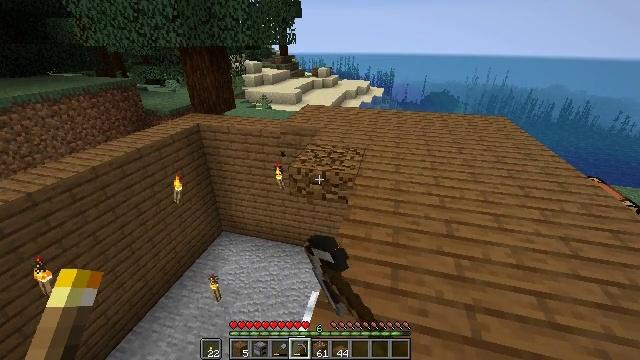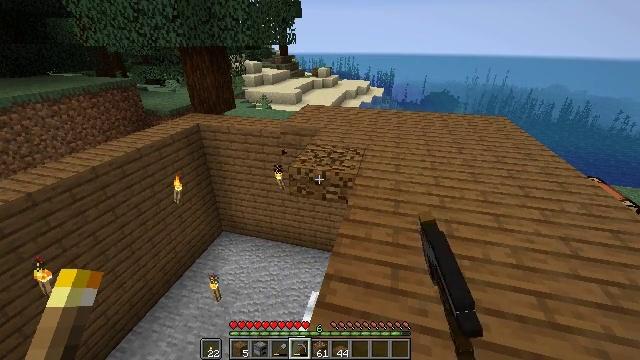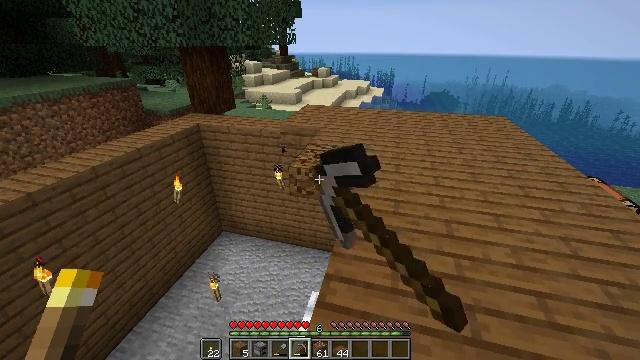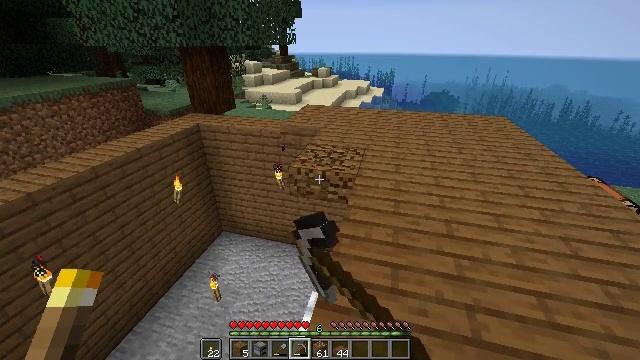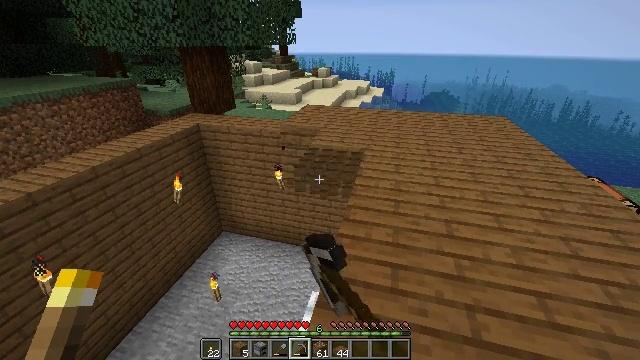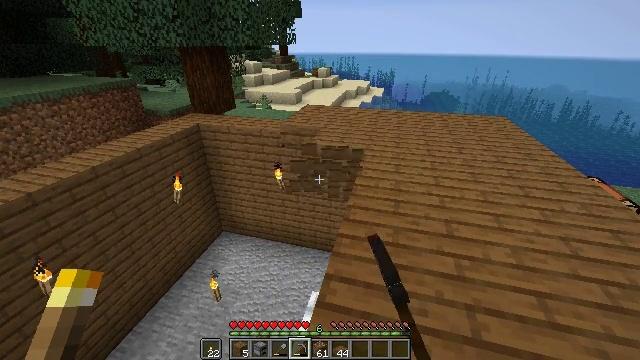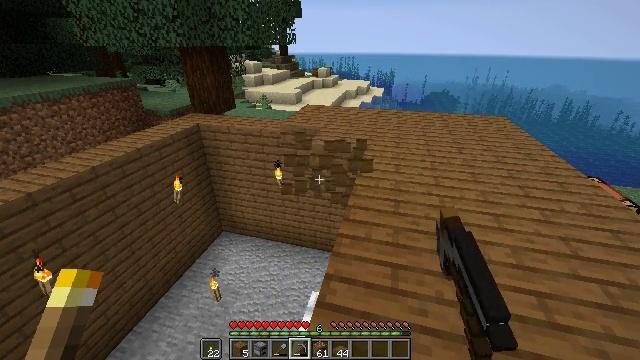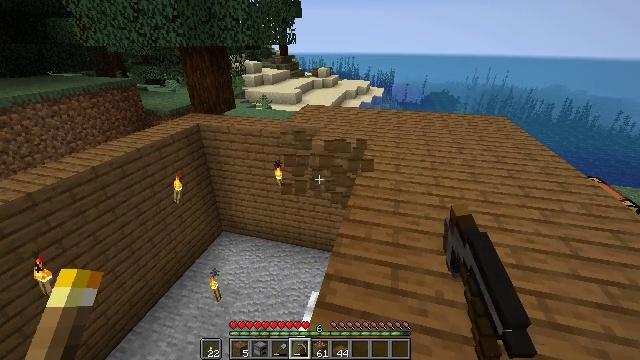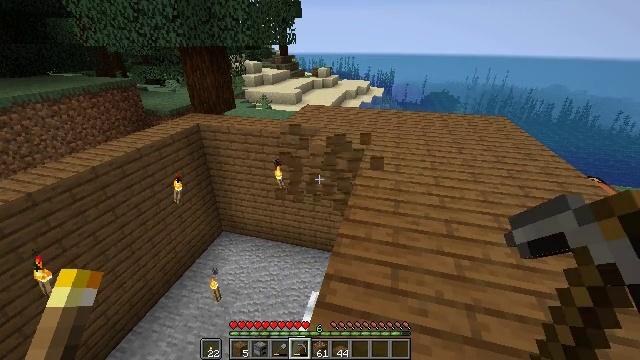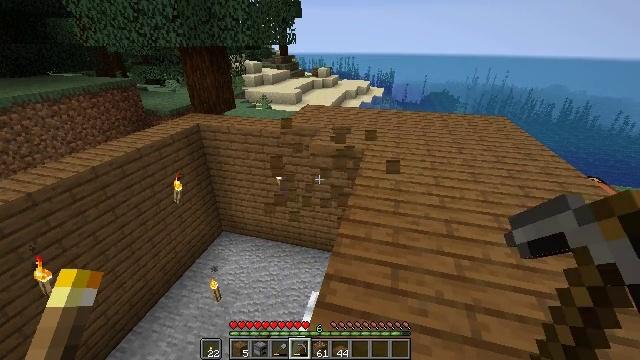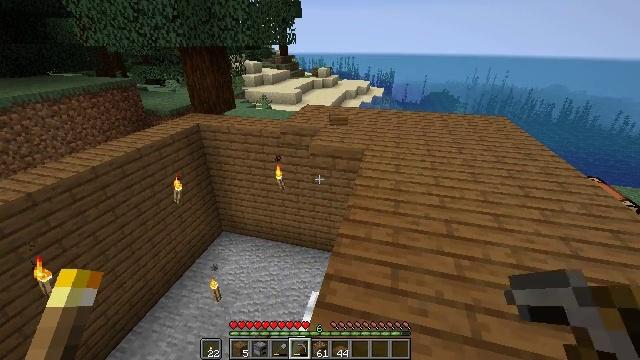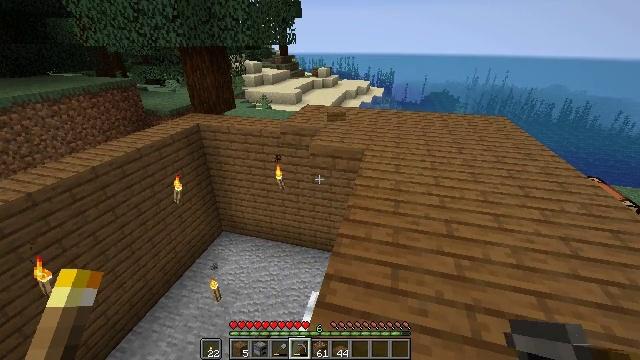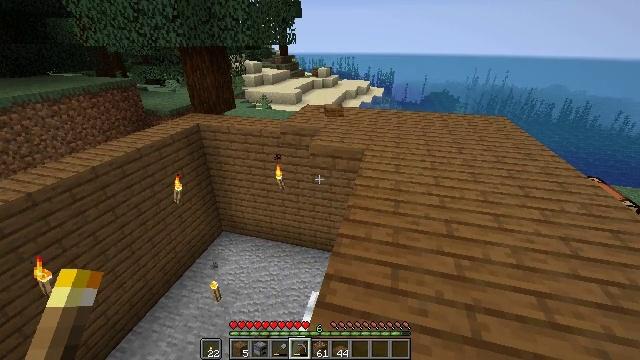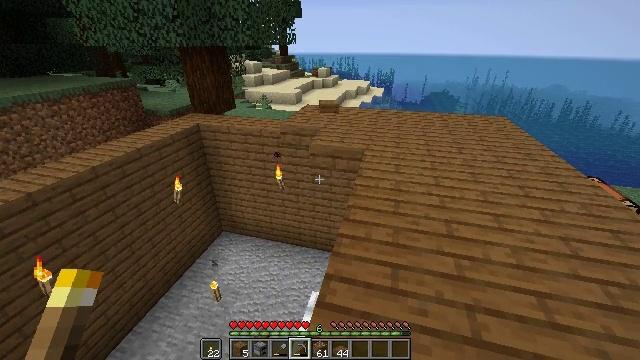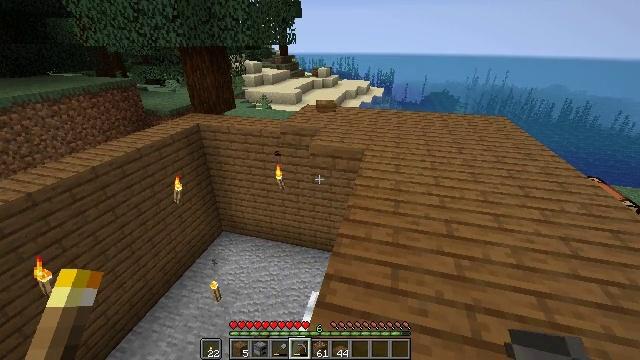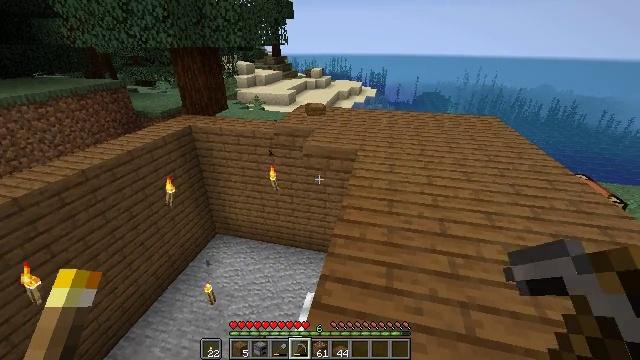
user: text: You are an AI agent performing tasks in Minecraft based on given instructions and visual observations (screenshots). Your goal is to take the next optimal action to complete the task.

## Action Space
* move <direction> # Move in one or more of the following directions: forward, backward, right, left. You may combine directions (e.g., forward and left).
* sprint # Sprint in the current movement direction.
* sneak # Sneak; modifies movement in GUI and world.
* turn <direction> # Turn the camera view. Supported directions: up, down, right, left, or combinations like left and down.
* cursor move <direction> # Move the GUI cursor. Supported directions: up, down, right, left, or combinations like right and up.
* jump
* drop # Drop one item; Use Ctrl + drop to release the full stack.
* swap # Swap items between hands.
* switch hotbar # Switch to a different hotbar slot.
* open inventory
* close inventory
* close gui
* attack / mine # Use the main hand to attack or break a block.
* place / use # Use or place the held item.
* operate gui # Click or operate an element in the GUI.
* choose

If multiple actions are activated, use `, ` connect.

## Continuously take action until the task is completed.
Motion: motion action
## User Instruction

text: Gather the spruce slab by holding left button.
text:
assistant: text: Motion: attack / mine
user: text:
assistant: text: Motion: attack / mine
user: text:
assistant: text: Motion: attack / mine
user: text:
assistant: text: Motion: attack / mine
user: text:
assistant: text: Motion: attack / mine
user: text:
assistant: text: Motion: attack / mine
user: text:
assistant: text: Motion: attack / mine
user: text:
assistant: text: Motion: attack / mine
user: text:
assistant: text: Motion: attack / mine
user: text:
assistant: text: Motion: attack / mine
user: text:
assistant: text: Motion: attack / mine
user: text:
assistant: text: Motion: attack / mine
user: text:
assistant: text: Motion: attack / mine
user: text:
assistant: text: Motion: no_op
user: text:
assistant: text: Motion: turn right
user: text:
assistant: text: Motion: turn right
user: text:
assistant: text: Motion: turn right
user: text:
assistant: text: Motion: turn right
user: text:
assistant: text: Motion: turn right
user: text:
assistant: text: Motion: no_op
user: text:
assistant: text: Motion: no_op
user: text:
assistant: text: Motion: no_op
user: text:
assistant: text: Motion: no_op
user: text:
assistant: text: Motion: no_op
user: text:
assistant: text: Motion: no_op
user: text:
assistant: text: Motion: no_op
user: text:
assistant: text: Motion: no_op
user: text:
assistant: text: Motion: no_op
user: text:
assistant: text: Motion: no_op
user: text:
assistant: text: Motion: move forward, turn right